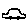
Label: car